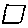
Label: square